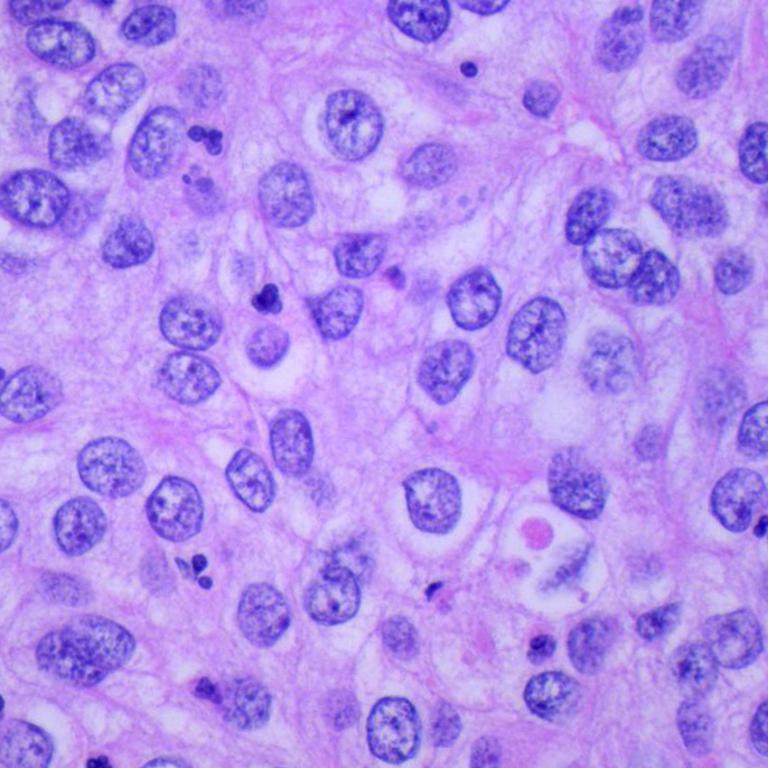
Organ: lung
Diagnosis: squamous carcinomas